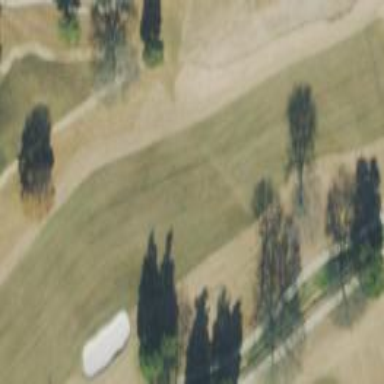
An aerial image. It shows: Golf rough area.